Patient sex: M
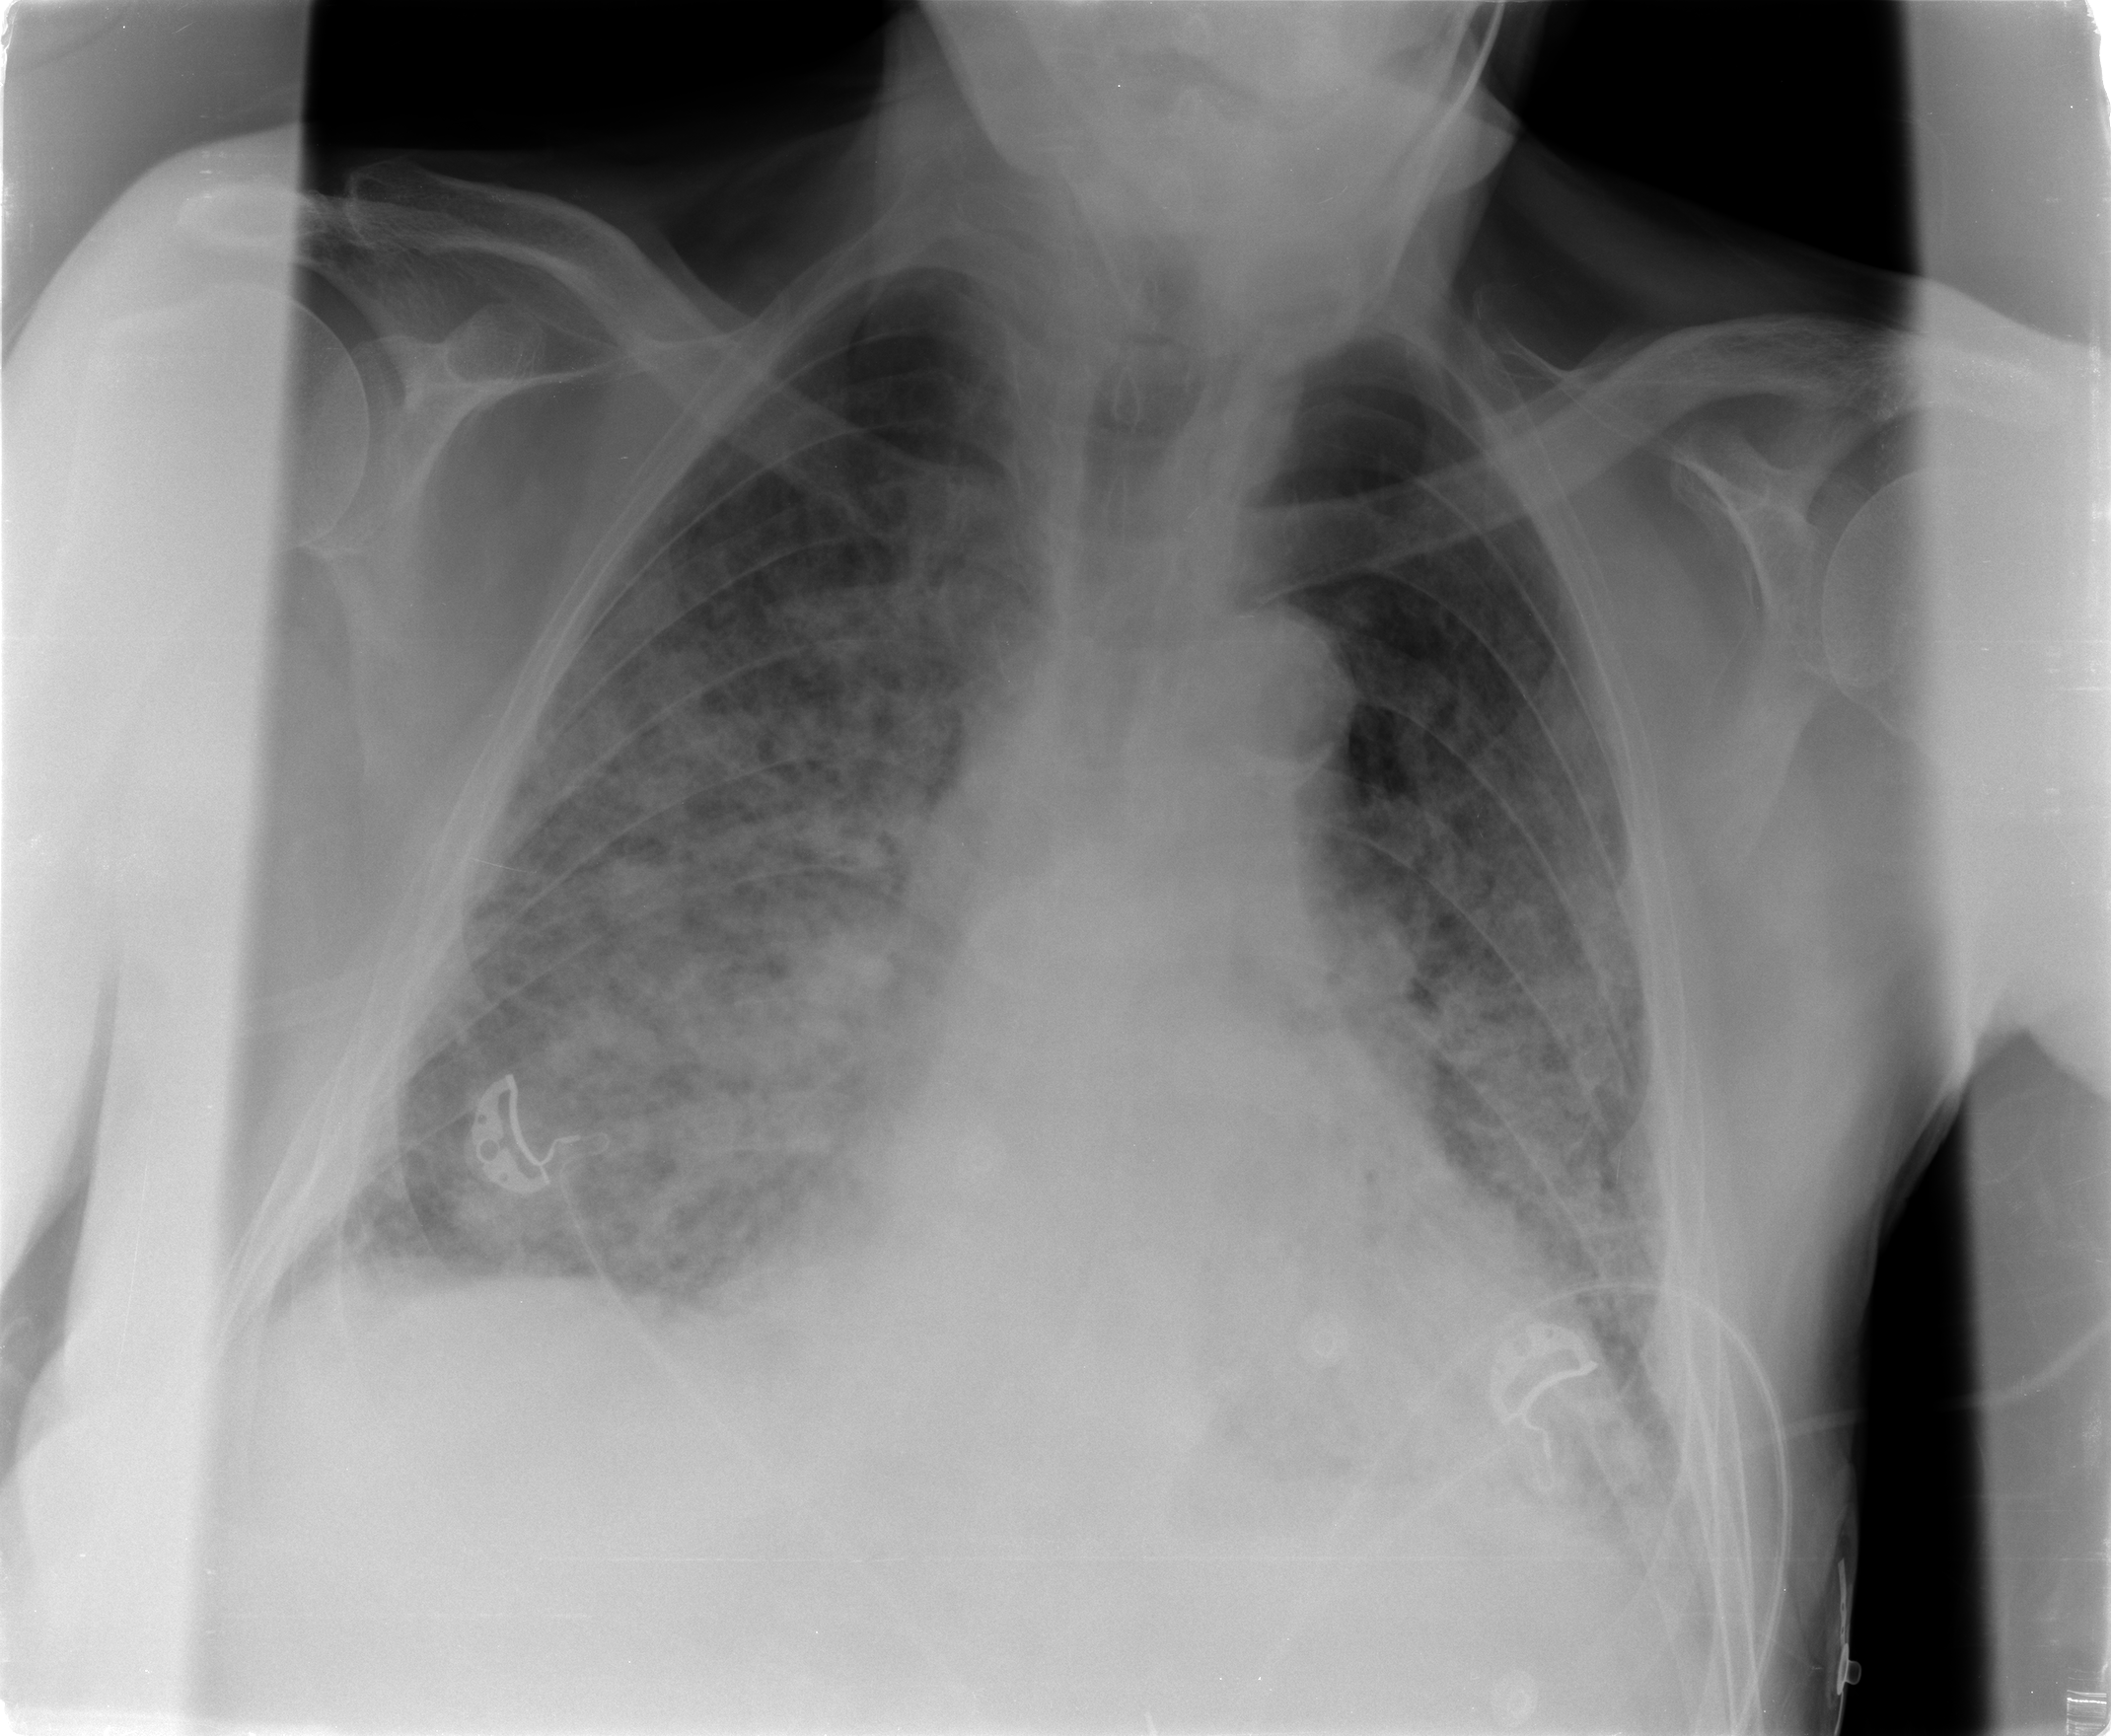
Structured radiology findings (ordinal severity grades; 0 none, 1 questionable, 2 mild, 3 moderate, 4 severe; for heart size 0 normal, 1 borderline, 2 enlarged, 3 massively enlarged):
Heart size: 0
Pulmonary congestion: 1
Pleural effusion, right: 1
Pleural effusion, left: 1
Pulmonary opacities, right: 3
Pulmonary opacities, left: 3
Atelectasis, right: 3
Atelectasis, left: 3